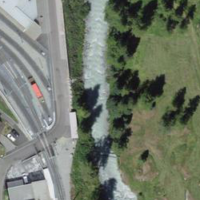
EUNIS habitat code: 55
Species observed at this site:
Sciurus vulgaris